Question: I am quite new to objective C , I am using XCode 4.2 and in a part of the application I will need to save data in the address book . but I need it to be displayed in the address book and not just save it on a button click
I am trying to use the following code :
I added the 'addressBook' framework and the 'addressBookUI' framework
in my .h file I wrote
'''
#import <UIKit/UIKit.h>
#import <AddressBook/AddressBook.h>
#import <AddressBookUI/AddressBookUI.h>
@interface HelloWorld20ViewController : UIViewController<ABNewPersonViewControllerDelegate,ABPersonViewControllerDelegate>{
}
-(IBAction)go;
@end
'''
in my .m file i wrote
'''
-(IBAction)go{
ABRecordRef newPerson= ABPersonCreate();
CFErrorRef error = NULL;
ABRecordSetValue(newPerson, kABPersonFirstNameProperty, CFSTR("john"), &error);
ABRecordSetValue(newPerson, kABPersonLastNameProperty, CFSTR("Smith"), &error);
NSAssert(!error, @"something bad happend here.");
ABNewPersonViewController* newPersonViewController = [[ABNewPersonViewController alloc] initWithNibName:nil bundle:nil];
[newPersonViewController setDisplayedPerson:newPerson];
[newPersonViewController setNewPersonViewDelegate:self];
UINavigationController *navController = [[UINavigationController alloc] initWithRootViewController:newPersonViewController];
[self presentModalViewController:navController animated:YES];
CFRelease(newPerson);
}
-(void)newPersonViewController:(ABNewPersonViewController *)newPersonView didCompleteWithNewPerson:(ABRecordRef)person{
[self.navigationController popViewControllerAnimated:YES];
}
'''
when i click on the go button I get a black screen : here is what I am getting

is there a reason why it is doing this ?
Thanks alot!
Edited
current code :
'''
-(IBAction)go{
ABRecordRef newPerson= ABPersonCreate();
CFErrorRef error = NULL;
ABRecordSetValue(newPerson, kABPersonFirstNameProperty, CFSTR("john"), &error);
ABRecordSetValue(newPerson, kABPersonLastNameProperty, CFSTR("Smith"), &error);
NSAssert(!error, @"something bad happend here.");
ABNewPersonViewController* newPersonViewController = [[ABNewPersonViewController alloc] initWithNibName:nil bundle:nil];
[newPersonViewController setDisplayedPerson:newPerson];
[newPersonViewController setNewPersonViewDelegate:self];
[self presentModalViewController:newPersonViewController animated:YES];
CFRelease(newPerson);
}
'''
and still the same problem
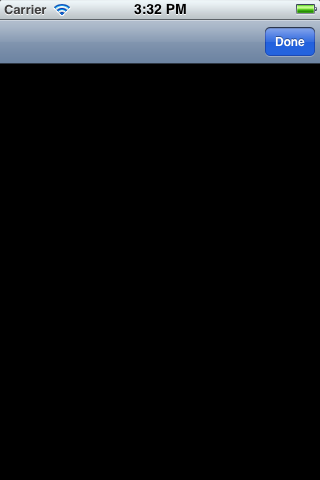
Answer: Alright, your problem is this line here:
'''
ABNewPersonViewController* newPersonViewController = [[ABNewPersonViewController alloc] initWithNibName:nil bundle:nil];
'''
If you replace that line with this:
'''
ABNewPersonViewController* newPersonViewController = [[ABNewPersonViewController alloc] init];
'''
Your code works fine.